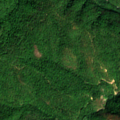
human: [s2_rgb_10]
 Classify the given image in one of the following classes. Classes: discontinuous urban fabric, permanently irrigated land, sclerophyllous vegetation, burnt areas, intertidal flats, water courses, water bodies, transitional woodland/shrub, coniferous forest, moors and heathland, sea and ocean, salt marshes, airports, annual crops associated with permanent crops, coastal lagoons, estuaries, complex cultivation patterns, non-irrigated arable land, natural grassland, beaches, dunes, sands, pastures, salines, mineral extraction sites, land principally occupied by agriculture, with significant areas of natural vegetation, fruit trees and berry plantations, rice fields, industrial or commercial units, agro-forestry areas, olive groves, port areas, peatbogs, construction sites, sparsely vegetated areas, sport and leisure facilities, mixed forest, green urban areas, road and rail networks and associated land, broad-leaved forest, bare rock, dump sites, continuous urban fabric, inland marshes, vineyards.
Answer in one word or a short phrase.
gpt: broad-leaved forest